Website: apple
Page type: payment
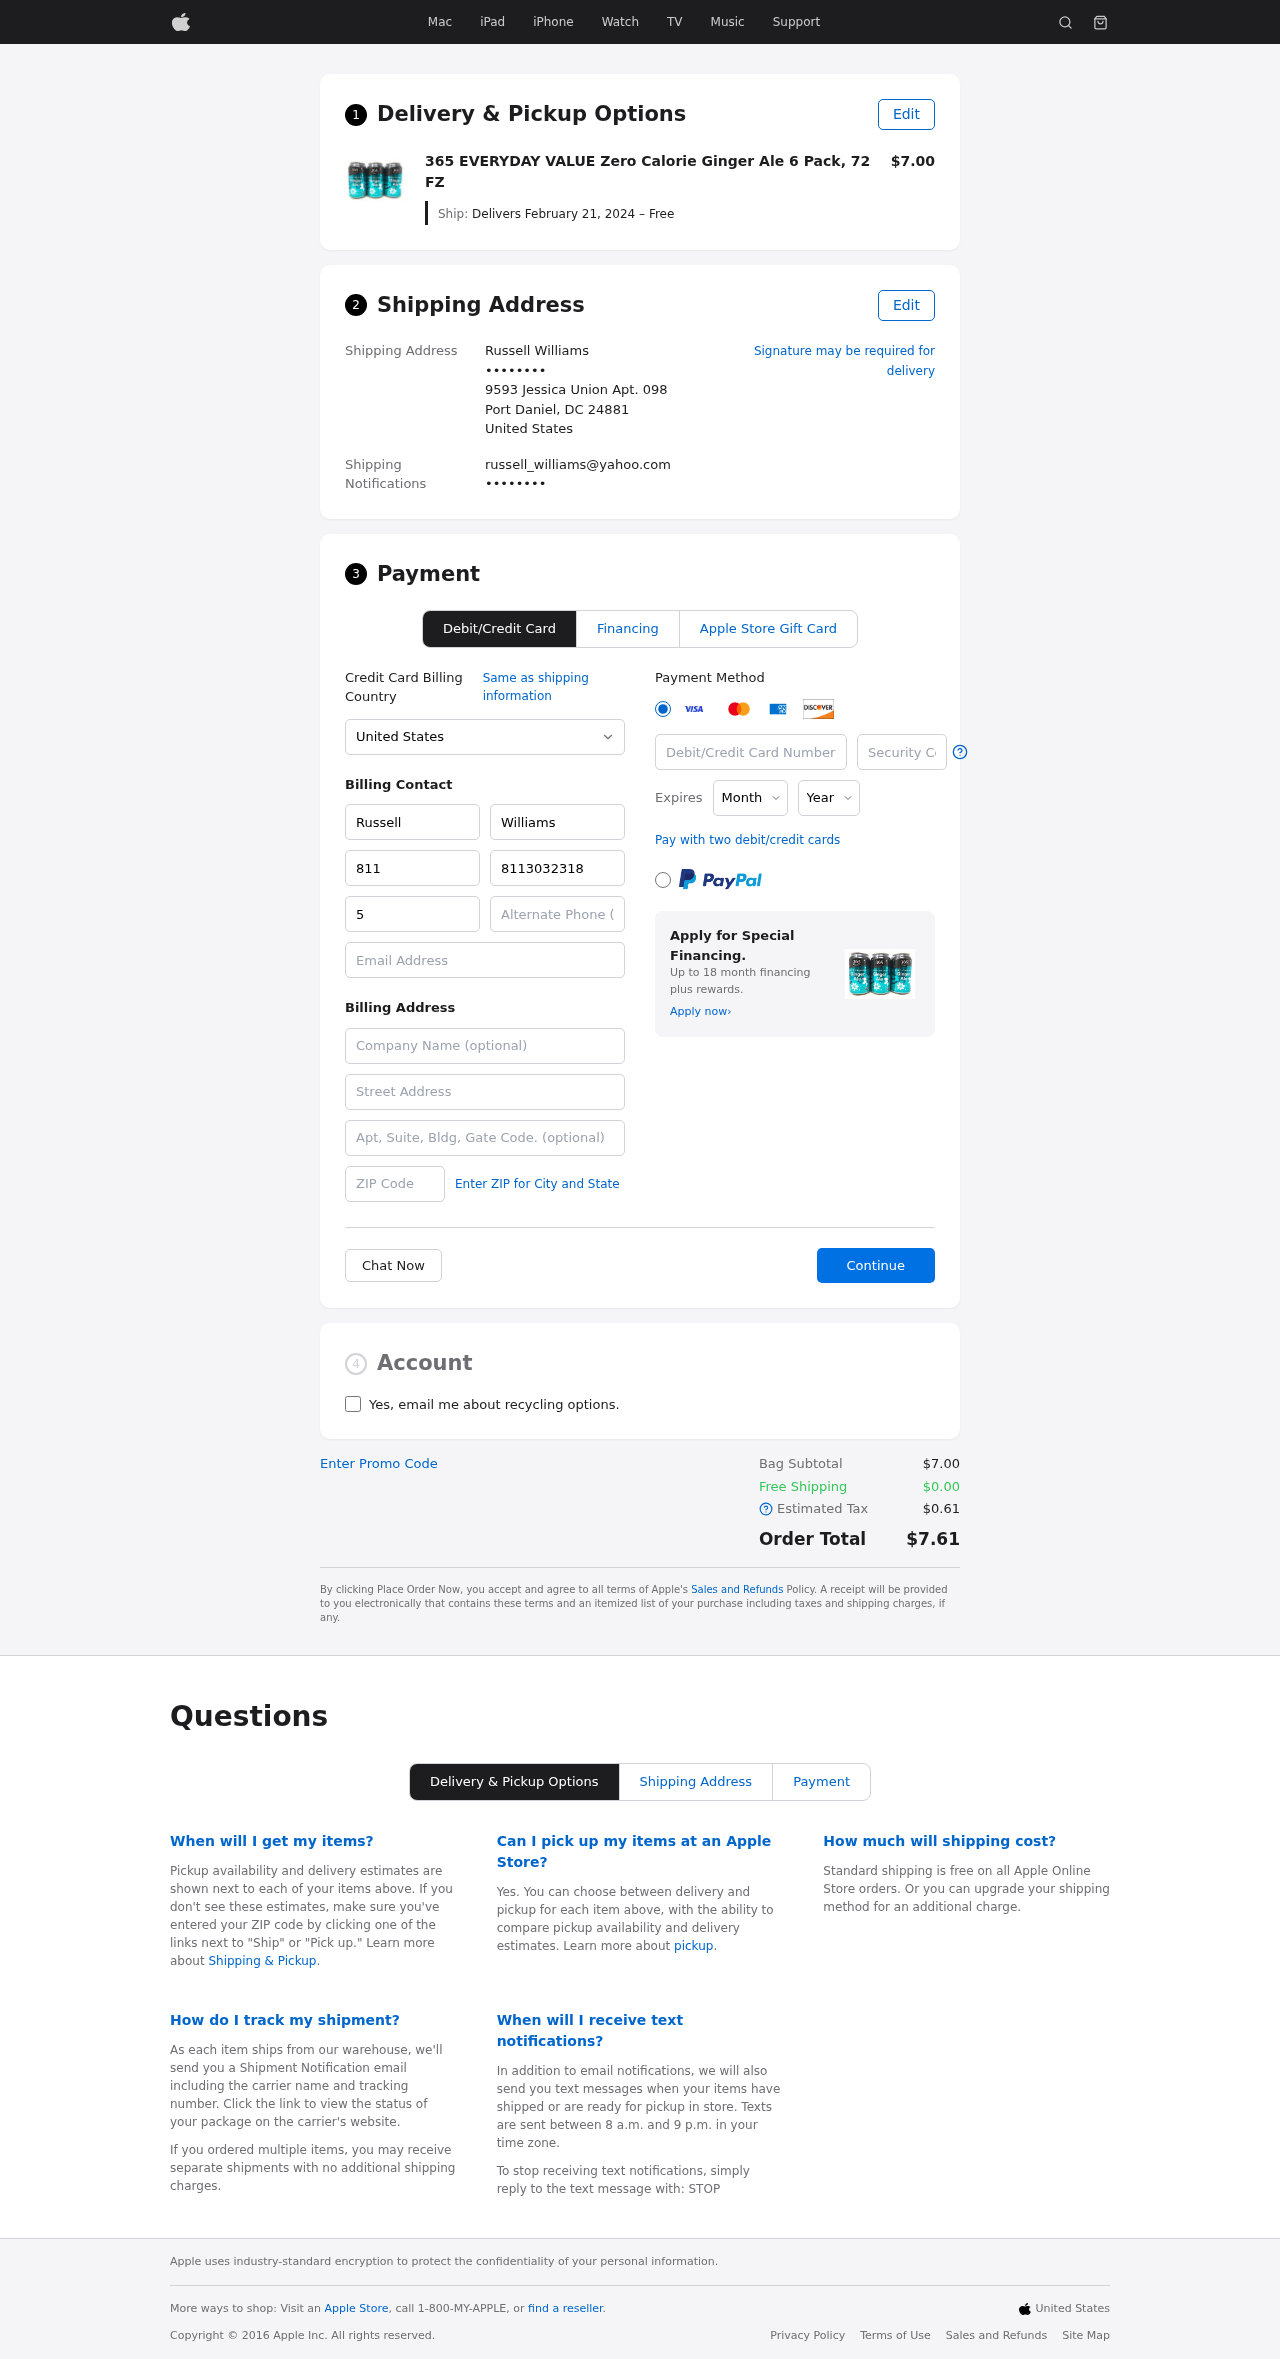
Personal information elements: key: PII_CARD_CVV
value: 980
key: PII_CARD_EXPIRY_MONTH
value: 02
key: PII_CARD_EXPIRY_YEAR
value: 26
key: PII_CARD_NUMBER
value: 6555 0690 6620 4380
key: PII_CITY_STATE_ZIP
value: Port Daniel, DC 24881
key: PII_COUNTRY
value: United States
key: PII_EMAIL
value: russell_williams@yahoo.com
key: PII_EMAIL2
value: russell_williams@yahoo.com
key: PII_FIRSTNAME
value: Russell
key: PII_FULLNAME
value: Russell Williams
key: PII_LASTNAME
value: Williams
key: PII_PHONE3
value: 8113032318
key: PII_PHONE_ALT
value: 5148760886
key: PII_PHONE_ALT_AREA
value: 514
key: PII_PHONE_AREA
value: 811
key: PII_SECURITY_CODE
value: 3571
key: PII_STREET
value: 9593 Jessica Union Apt. 098
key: PII_PHONE
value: ••••••••
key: PII_PHONE2
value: ••••••••
Product elements: key: PRODUCT1_NAME
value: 365 EVERYDAY VALUE Zero Calorie Ginger Ale 6 Pack, 72 FZ
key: PRODUCT1_PRICE
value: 7
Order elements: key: ORDER_DELIVERY_DATE
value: Delivers February 21, 2024 – Free
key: ORDER_SUBTOTAL
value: $7.00
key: ORDER_SHIPPING_COST
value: $0.00
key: ORDER_TAX
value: $0.61
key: ORDER_TOTAL
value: $7.61